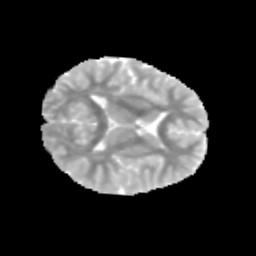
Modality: MD
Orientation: axial
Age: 11
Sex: male
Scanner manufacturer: siemens
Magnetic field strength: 3 T
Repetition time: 3.8 s
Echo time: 0.07 s